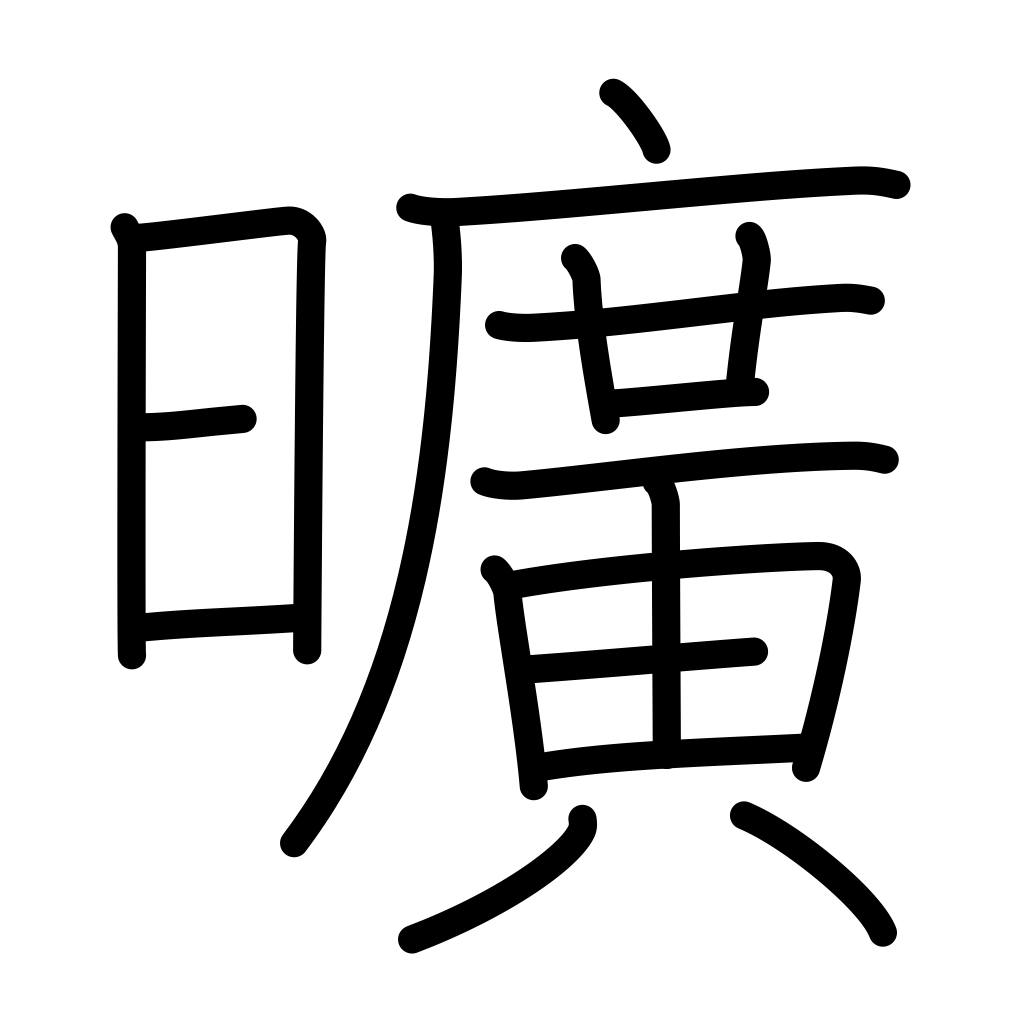
Meaning: wide, worthless